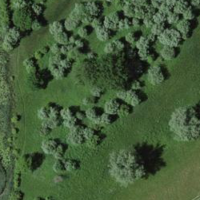
EUNIS habitat code: 45
Species observed at this site:
Sagittaria latifolia